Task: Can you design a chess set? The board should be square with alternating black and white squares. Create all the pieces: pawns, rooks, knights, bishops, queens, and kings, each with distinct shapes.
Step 2910:
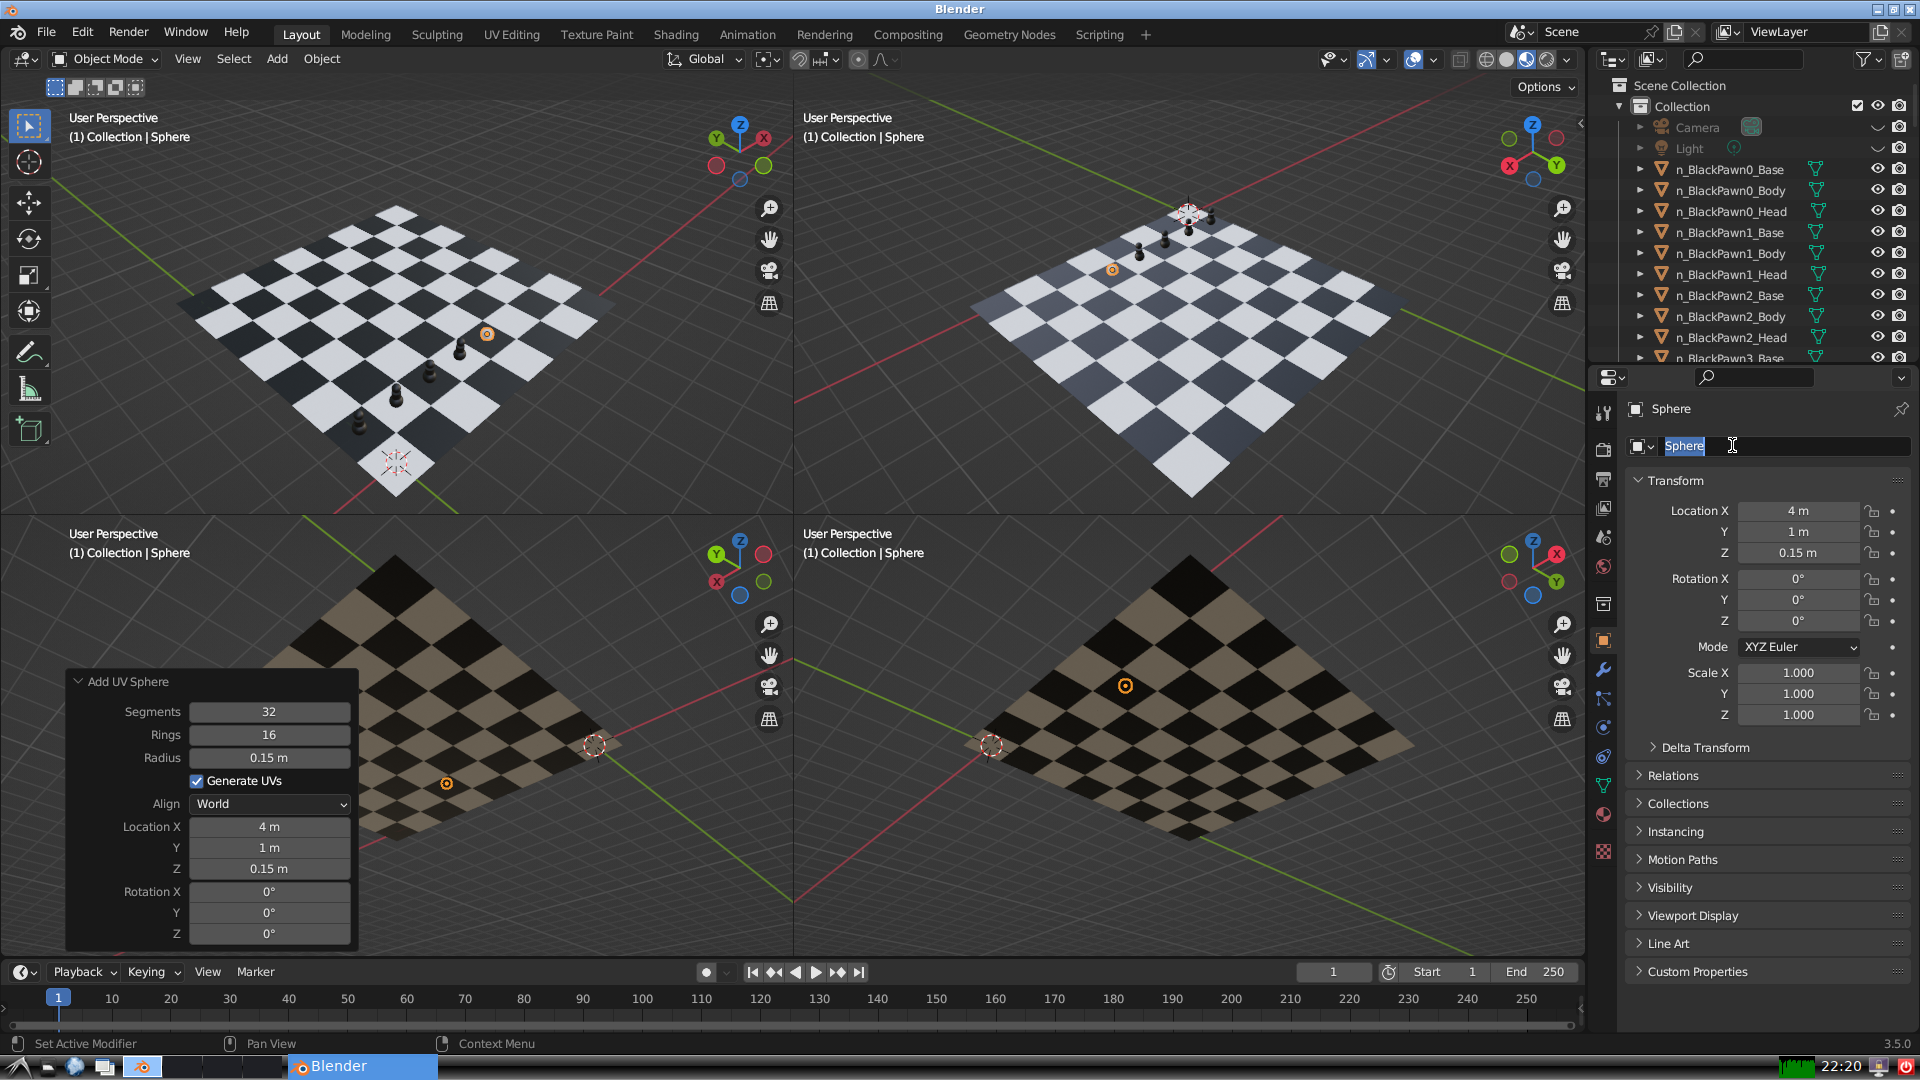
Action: input_text: n_BlackPawn4_Base